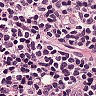
Metastatic tissue present: no